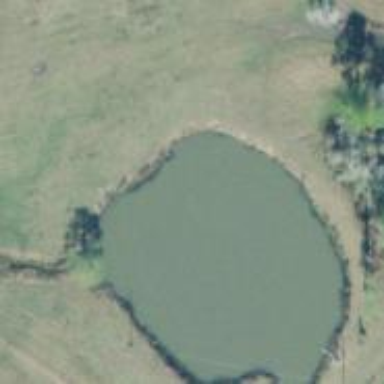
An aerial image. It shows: Pond surrounded by natural water.